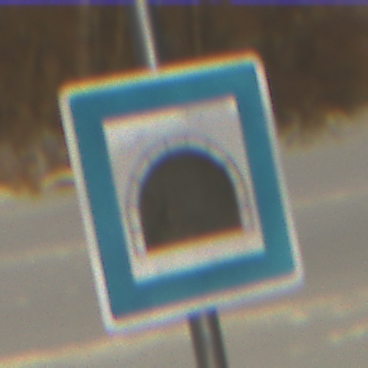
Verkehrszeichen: Tunnel
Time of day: MorningAfternoon
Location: Outdoor (Suburban)
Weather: PartlyCloudy
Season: NotSpecified
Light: Natural